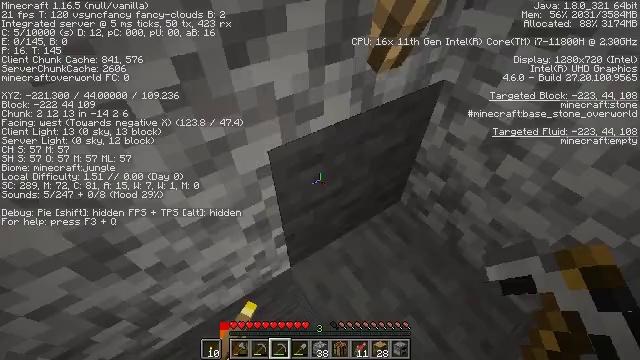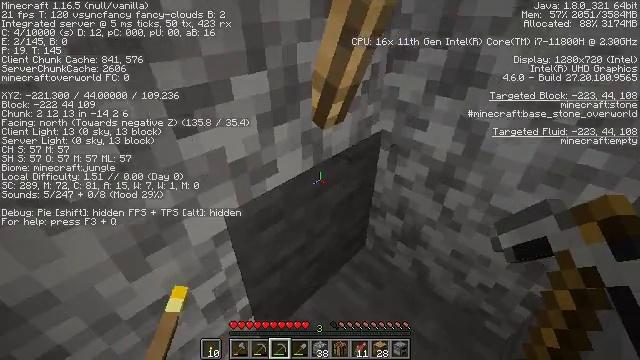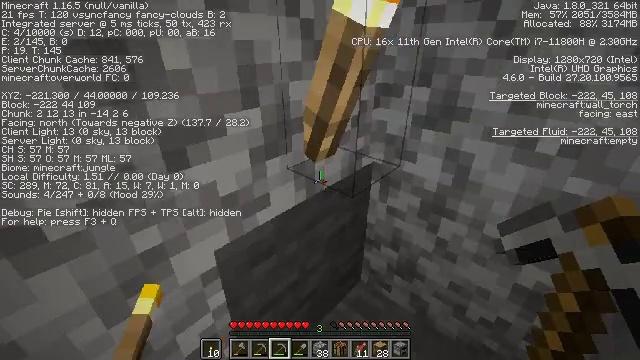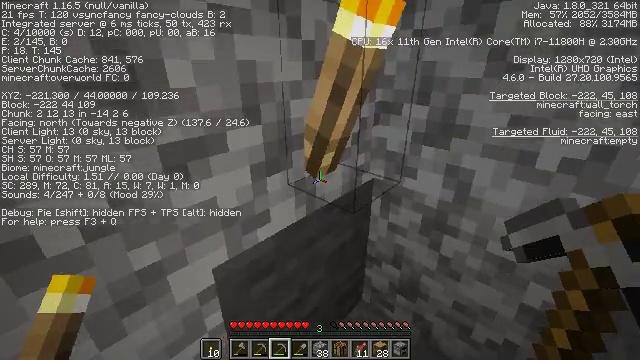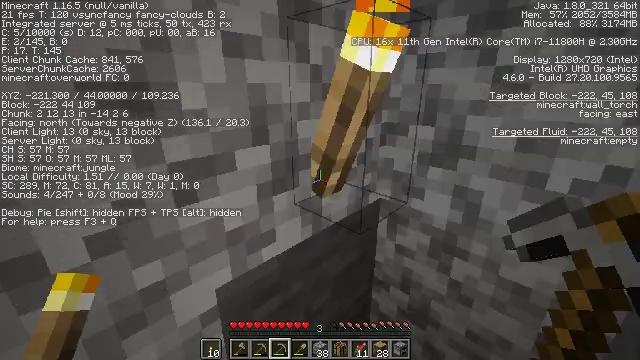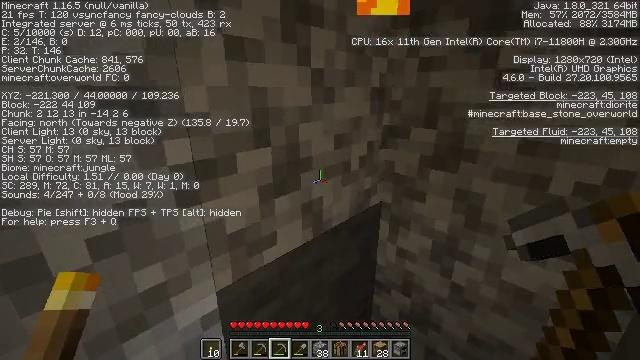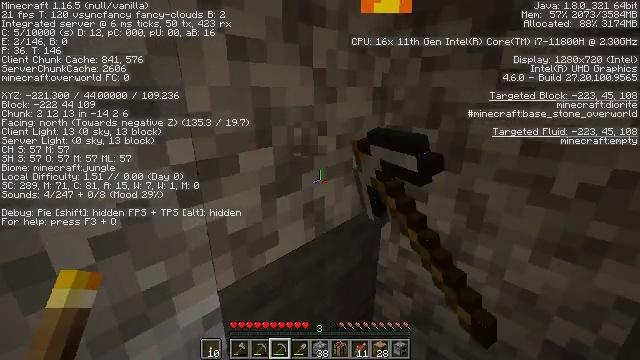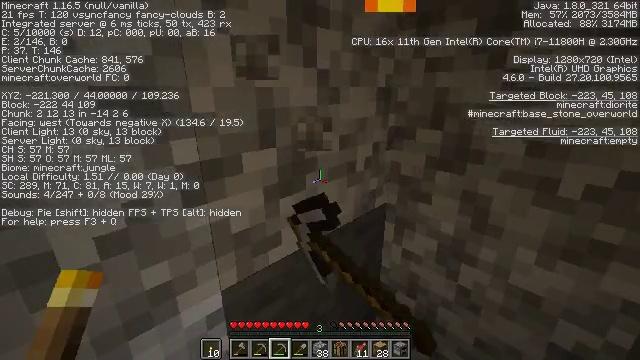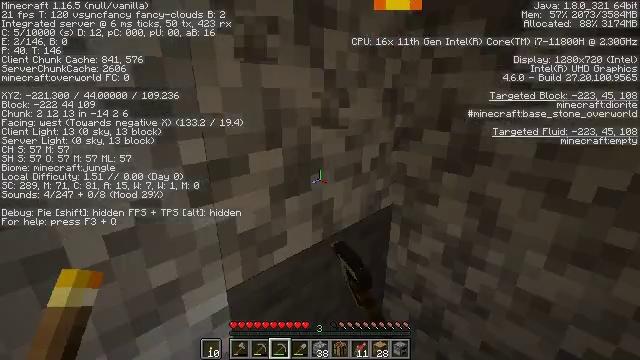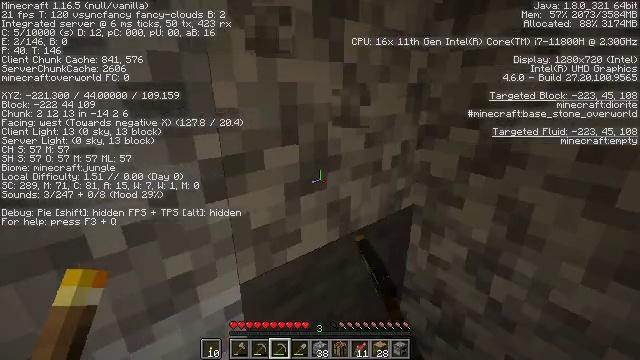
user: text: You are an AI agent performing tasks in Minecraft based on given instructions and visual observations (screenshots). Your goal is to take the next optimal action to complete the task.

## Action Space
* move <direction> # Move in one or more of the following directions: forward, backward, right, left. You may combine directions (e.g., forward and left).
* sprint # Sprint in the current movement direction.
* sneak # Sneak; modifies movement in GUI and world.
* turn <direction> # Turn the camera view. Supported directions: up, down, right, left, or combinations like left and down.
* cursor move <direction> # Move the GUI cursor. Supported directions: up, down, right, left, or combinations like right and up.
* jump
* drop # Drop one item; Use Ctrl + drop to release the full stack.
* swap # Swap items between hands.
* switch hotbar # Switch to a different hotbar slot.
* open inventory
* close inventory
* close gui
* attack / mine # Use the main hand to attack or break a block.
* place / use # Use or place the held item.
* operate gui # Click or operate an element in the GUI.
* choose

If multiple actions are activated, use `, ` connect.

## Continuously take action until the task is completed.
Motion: motion action
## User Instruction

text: Left click to collect the wall torch.
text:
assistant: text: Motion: turn right and up
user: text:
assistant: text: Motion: turn right and up
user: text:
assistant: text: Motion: turn up
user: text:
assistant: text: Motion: turn left and up
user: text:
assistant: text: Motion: attack / mine
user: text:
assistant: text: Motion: attack / mine
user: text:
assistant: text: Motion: attack / mine
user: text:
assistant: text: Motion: turn left
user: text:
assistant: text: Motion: move right, turn left and down
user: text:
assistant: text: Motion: no_op